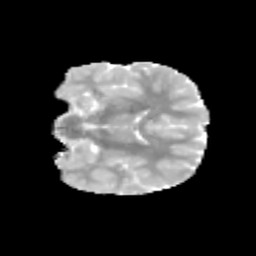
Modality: MD
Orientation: coronal
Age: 12
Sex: male
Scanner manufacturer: siemens
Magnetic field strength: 3 T
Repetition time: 3.8 s
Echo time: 0.07 s